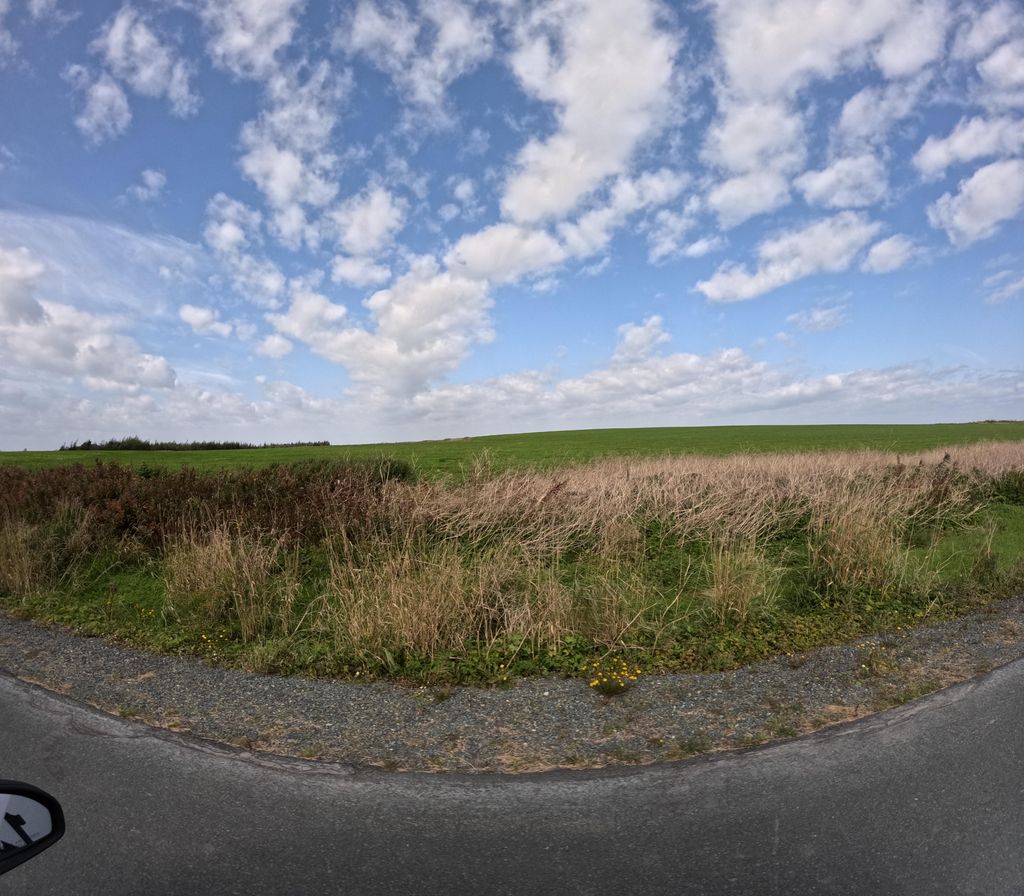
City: st_johns